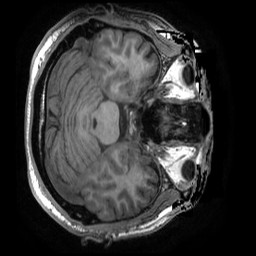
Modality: T1w
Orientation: axial
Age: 39
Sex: male
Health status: healthy
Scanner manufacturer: ge